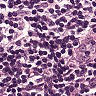
Metastatic tissue present: no